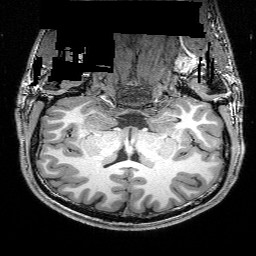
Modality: T1w
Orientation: sagittal
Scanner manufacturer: siemens
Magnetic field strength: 3 T
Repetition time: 0.02 s
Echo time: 0.005 s